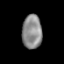
Tissue: prostate
Cell type: Epithelial cells
Senescence score: 0.299
Nuclear area (px): 658
Mean DAPI intensity: 139.035